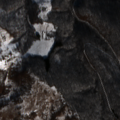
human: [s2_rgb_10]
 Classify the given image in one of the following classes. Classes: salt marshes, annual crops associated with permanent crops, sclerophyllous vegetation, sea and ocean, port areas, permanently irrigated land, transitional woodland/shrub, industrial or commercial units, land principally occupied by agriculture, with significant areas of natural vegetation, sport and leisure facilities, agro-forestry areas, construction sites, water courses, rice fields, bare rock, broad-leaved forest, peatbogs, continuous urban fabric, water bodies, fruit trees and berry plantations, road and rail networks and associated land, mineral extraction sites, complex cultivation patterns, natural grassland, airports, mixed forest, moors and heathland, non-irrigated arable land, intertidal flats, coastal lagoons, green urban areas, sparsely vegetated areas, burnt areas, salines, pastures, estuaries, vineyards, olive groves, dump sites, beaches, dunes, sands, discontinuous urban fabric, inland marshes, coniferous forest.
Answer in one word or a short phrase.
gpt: land principally occupied by agriculture, with significant areas of natural vegetation, broad-leaved forest, natural grassland